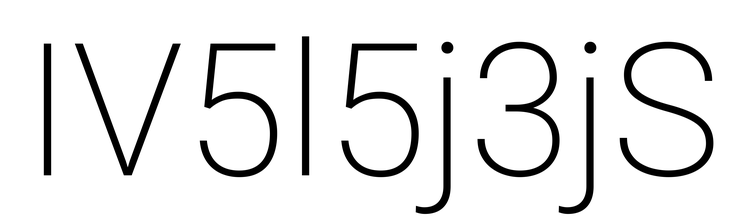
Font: Roboto_ExtraLight